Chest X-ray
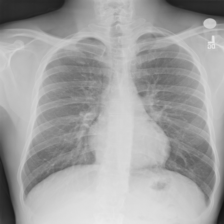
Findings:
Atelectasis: negative
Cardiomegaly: negative
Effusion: negative
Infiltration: negative
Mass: negative
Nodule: negative
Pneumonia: negative
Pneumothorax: negative
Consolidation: negative
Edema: negative
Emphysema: negative
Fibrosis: negative
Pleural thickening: negative
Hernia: negative